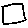
Label: square